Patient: sex M, age 47
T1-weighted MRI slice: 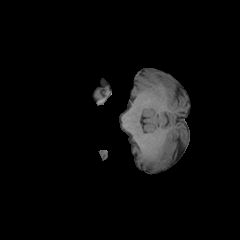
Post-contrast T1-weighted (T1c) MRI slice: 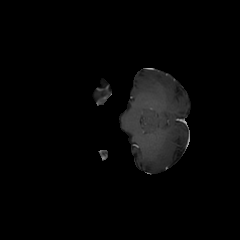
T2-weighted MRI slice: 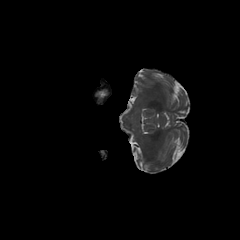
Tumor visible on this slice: no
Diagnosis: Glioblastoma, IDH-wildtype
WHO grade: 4